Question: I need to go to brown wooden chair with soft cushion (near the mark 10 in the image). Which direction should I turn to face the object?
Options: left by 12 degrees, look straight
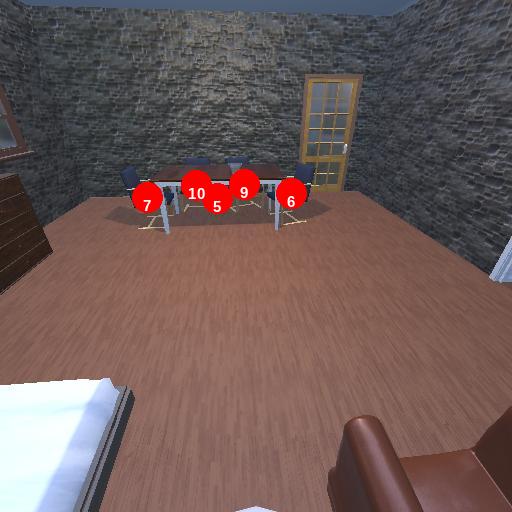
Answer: left by 12 degrees